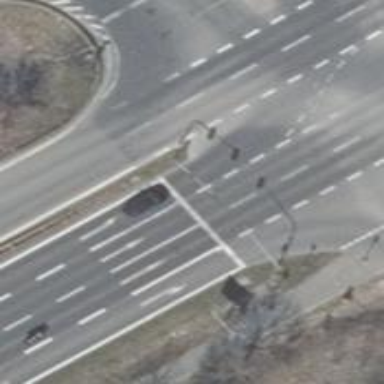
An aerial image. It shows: Asphalt road classified as primary highway.